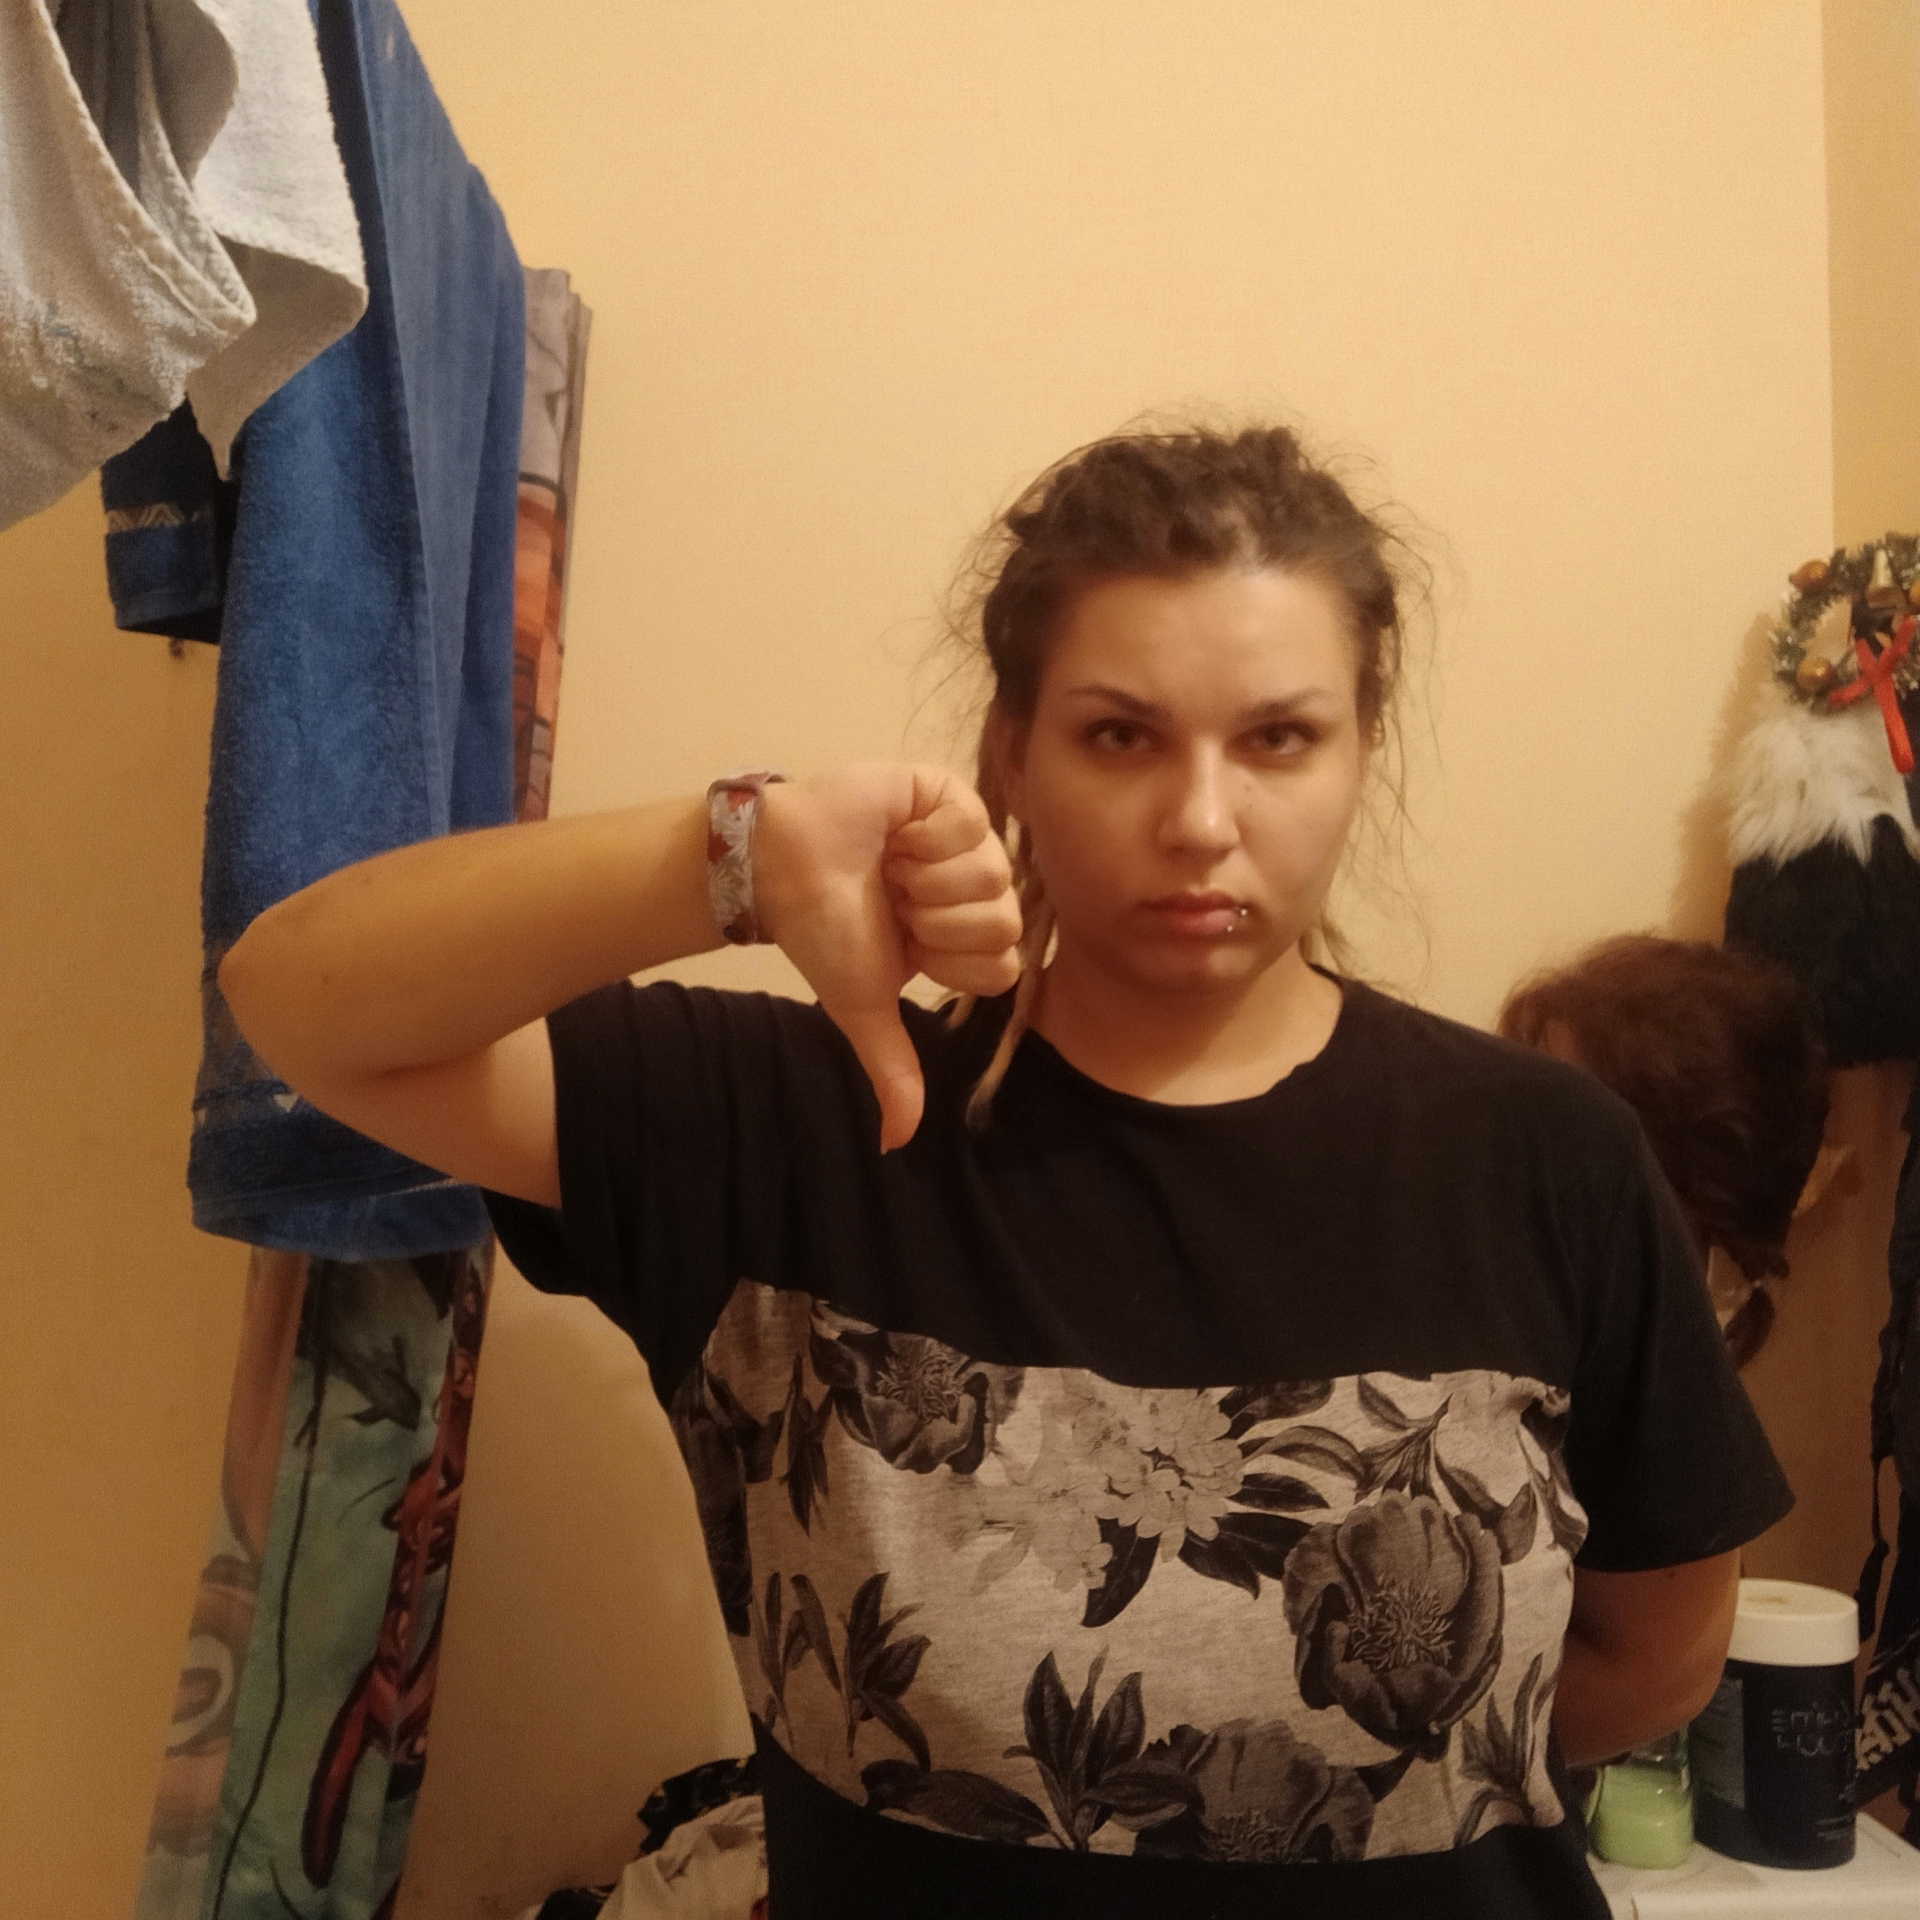
Label: clear